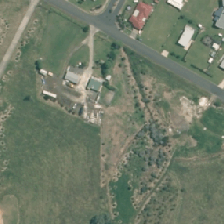
Land cover: urban_build_up